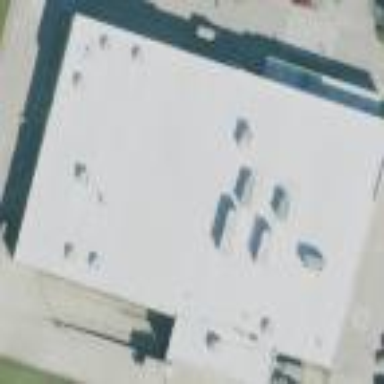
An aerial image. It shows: Supermarket building.